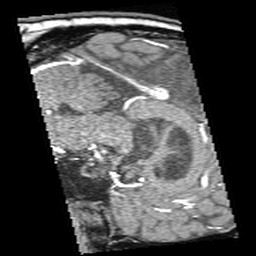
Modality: angio
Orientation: sagittal
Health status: ill
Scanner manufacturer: siemens
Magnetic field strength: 3 T
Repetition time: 0.021 s
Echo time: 0.00343 s